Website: crate-barrel
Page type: customer-info-address
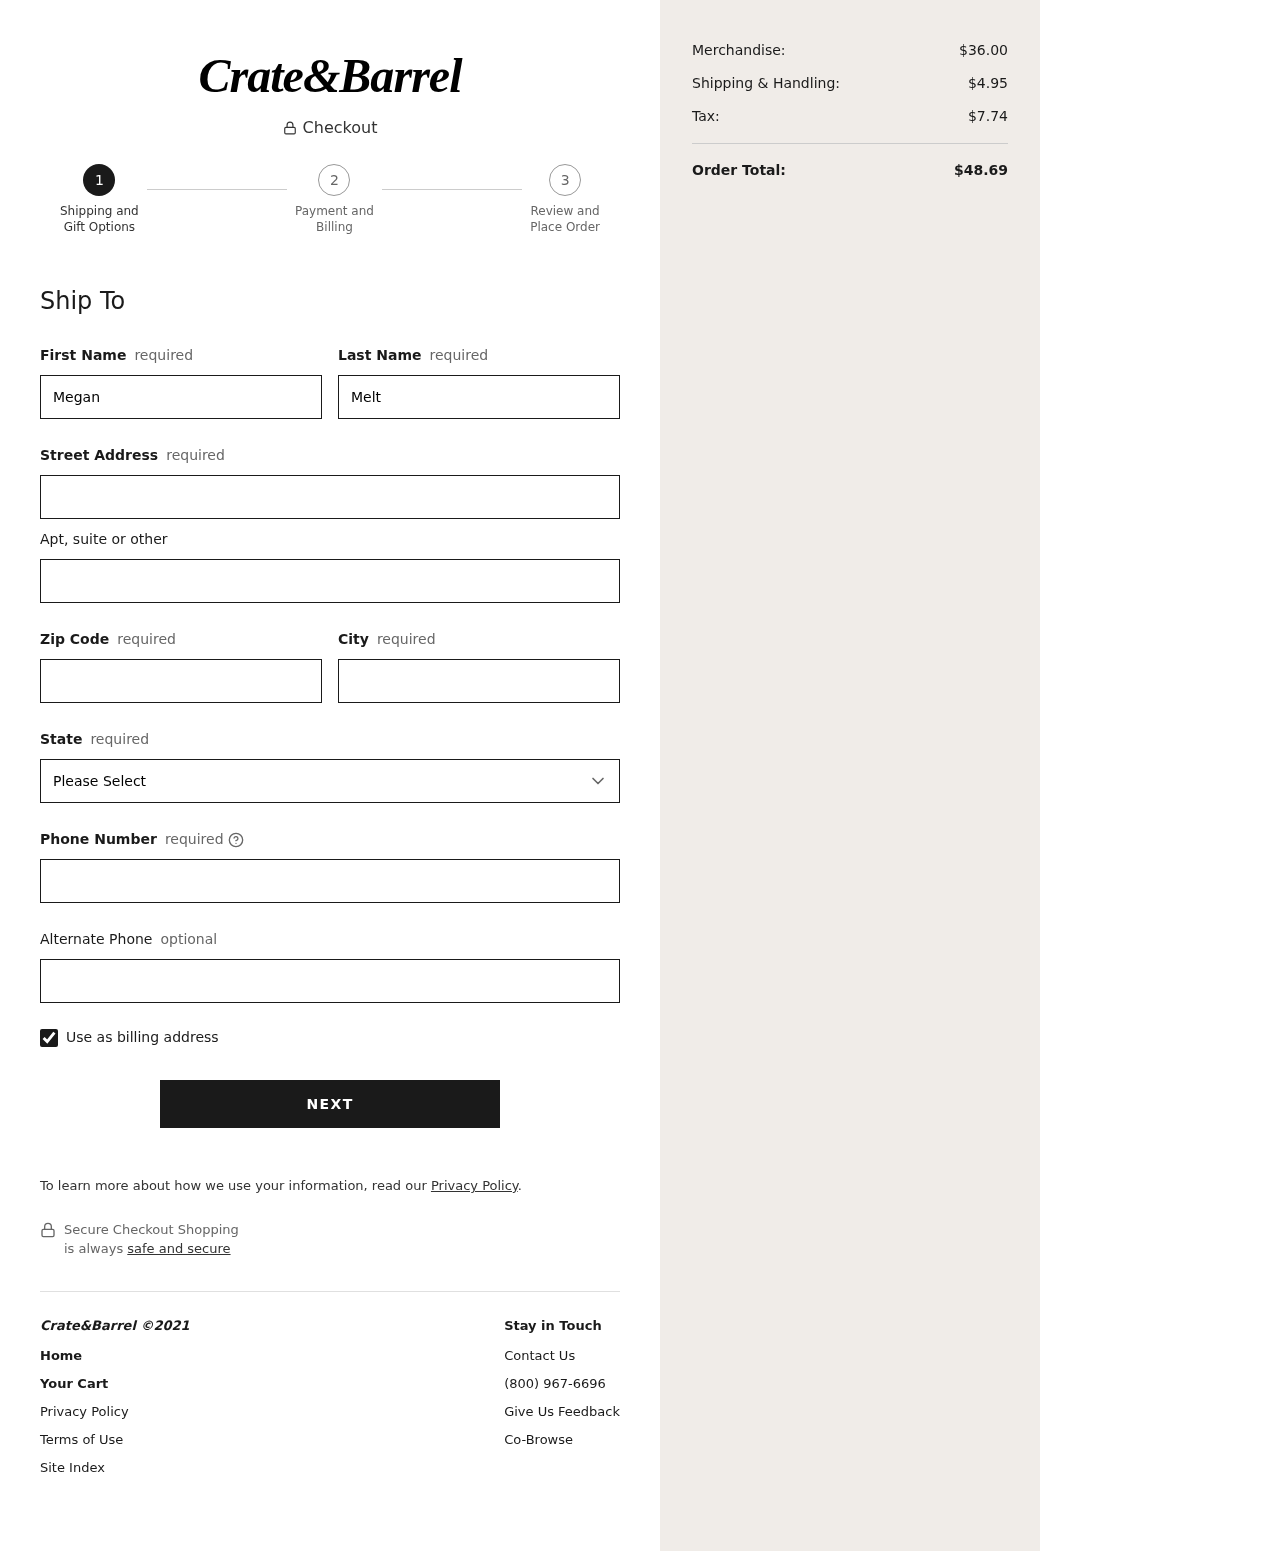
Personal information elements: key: PII_STATE
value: MH
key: PII_FIRSTNAME
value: Megan
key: PII_LASTNAME
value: Melton
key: PII_STREET
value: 4560 Thomas Parkways Apt. 803
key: PII_STREET2
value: Apt. 387
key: PII_POSTCODE
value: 36859
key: PII_CITY
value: Courtneyshire
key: PII_PHONE
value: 9005201538
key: PII_PHONE_ALT
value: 9162290551
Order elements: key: ORDER_SUBTOTAL
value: $36.00
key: ORDER_SHIPPING_COST
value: $4.95
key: ORDER_TAX
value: $7.74
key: ORDER_TOTAL
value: $48.69